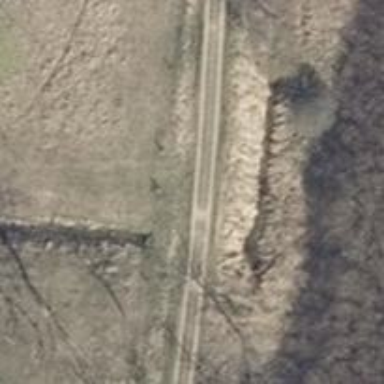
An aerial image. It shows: Compacted track with grade2 level.